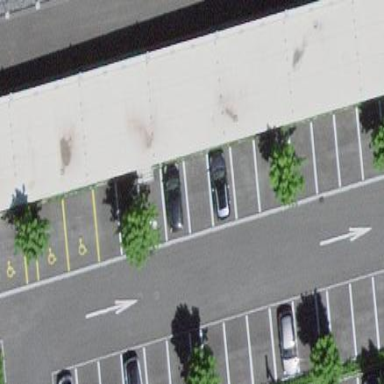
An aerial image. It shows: View of roof of building.